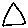
Label: triangle